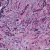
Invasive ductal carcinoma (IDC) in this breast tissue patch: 1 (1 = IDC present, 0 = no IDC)